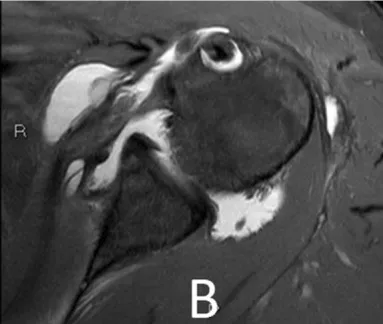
Partial-thickness tear of the upper border of the subscapularis tendon.
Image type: radiology (mri)